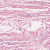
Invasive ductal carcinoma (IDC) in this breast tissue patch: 0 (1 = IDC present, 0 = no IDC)